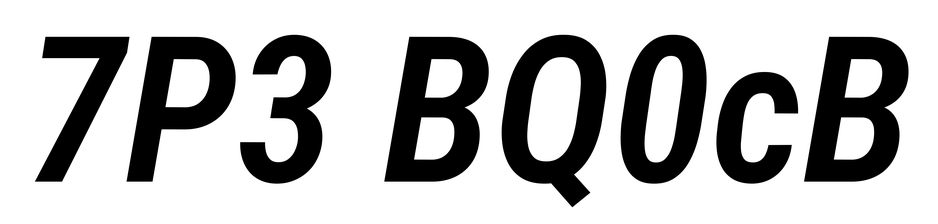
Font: Roboto-Italic_Condensed_SemiBold_Italic